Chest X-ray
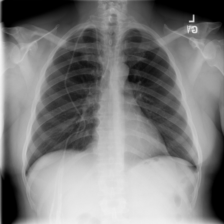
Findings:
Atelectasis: negative
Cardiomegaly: negative
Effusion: negative
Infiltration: negative
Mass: negative
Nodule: negative
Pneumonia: negative
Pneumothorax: negative
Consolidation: negative
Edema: negative
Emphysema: negative
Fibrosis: negative
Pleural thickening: negative
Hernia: negative